Question: I am setting up Android NDK but its not happening as said at many sources that install a new software using the link <URL> there will be a NDK plugin option but when I am doing that its not showing up.
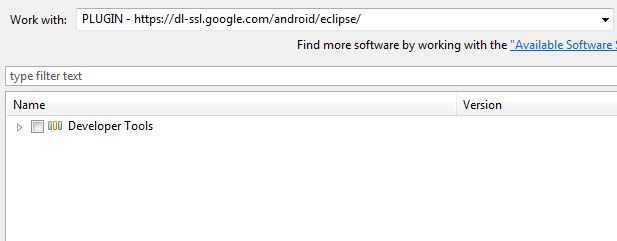
Answer: You need to install the 'developer tools' at the link you showed,
'''
https://dl-ssl.google.com/android/eclipse/
'''
Then you need to download the ndk for your platform, manually by going to this url and clicking the correct version.
'''
https://developer.android.com/tools/sdk/ndk/index.html
'''
Then you can go to 'Preferences/Android/NDK' and set path to where ever you put the 'NDK' folder you downloaded.
So if you put the folder on the desktop just click on browse from the options I just mentioned and click on the folder, then click the open button and it will find it.
If you open the folder it will look in the next directory. Super annoying let me know if you need more help.